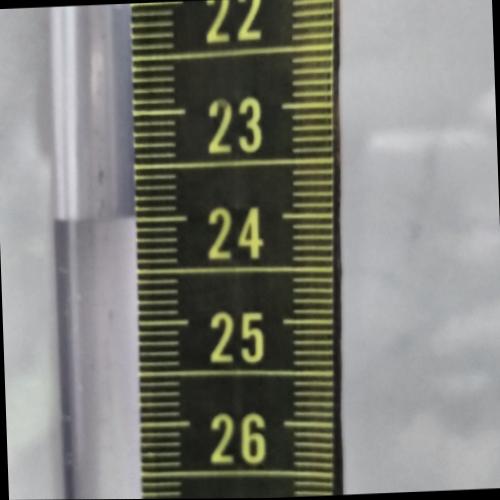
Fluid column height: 24.0 cm